Interaction volume radius: 5 \u00c5
Interaction volume height: 10 \u00c5
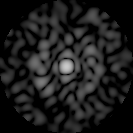
Disorder parameter: 0.8544